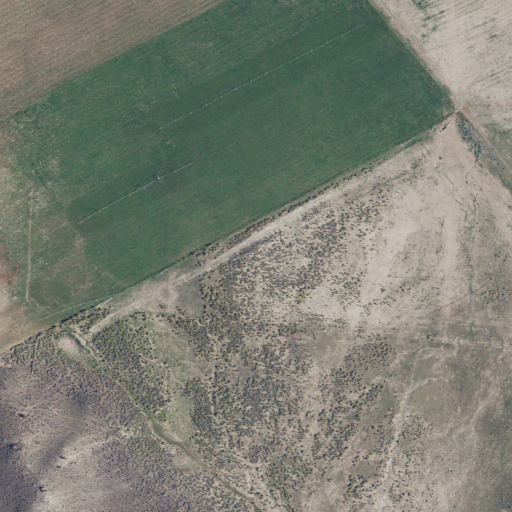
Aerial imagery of valley in Utah named Tidwell Valley containing cultivated crops, shrub, and evergreen forest